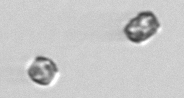
Label: Thalassiosira_sp_aff_mala